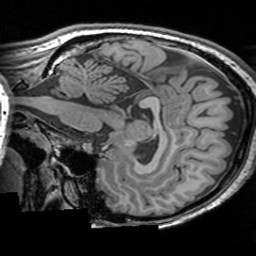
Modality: T1w
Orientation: sagittal
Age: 18
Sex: female
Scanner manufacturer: siemens
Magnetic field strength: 3 T
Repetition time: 1.63 s
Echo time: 0.00311 s